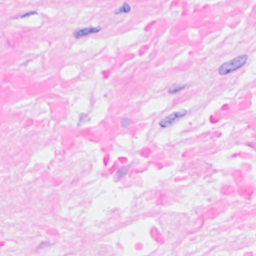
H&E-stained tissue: Breast